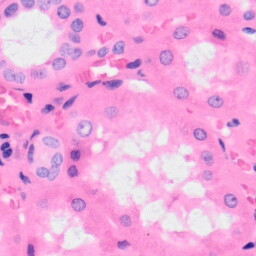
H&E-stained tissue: Kidney